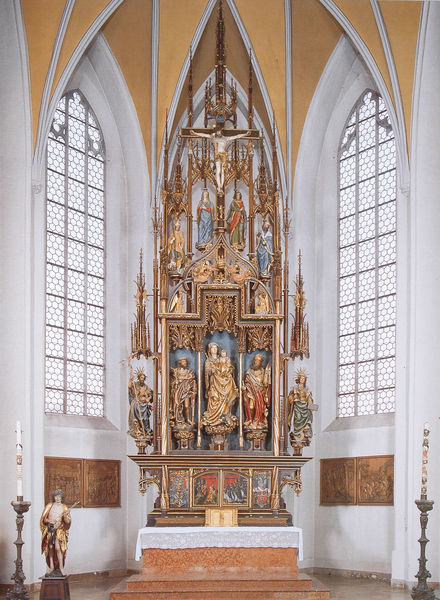
Titel: Hochaltar, Gesamtansicht, heutiger Zustand ohne Flügel
Künstler: Hans Leinberger
Standort: Moosburg
Institution: ehemalige Stiftskirche St. Kastulus
Schlagwörter: blau, dunkel, schatten, weiß, gelb, braun, bunt, fenster, glas, hell, holz, licht, rot, architektur, kirche, figur, gold, kind, gotik, skulptur, statue, farbig, holzschnitt, bogen, farbe, figuren, kuppel, treppe, arch, arches, blue, church, red, religious, robes, white, window, old, painting, spitz, windows, yellow, schmal, kerze, kerzen, leuchter, screen, stufe, stufen, hoch, bemalt, foto, fotografie, bögen, gewölbe, kreuz, dom, koloriert, altar, hochaltar, schnitzerei, kerzenständer, kerzenleuchter, heiligenschein, skulpturen, wood, plastiken, statuen, gotisch, spitzbogen, spitzbögen, christus, jesus, jesus christus, kreuzigung, angel, angels, heaven, stone, apsis, orange, chor, roof, baldachin, heiliger, child, doch, heilige, light, gefasst, gothik, maria, wandbild, madonna, butzenscheiben, mutter gottes, paul, mother, saint, cross, glass, photo, sculpture, step, schnitzereien, crucifixion, virgin, bright, aufsatz, marble, fesnter, frabe, family, arc, apse, cathedral, nave, jesuskind, ceiling, staute, kirchenfenster, art, colors, ornaments, statues, altaraufsatz, retabel, heiligenfiguren, gothic, religion, gekreuzigter, timber, katholisch, god, figurengruppe, candle, christ, crucifix, butzen, passion, money, altartisch, bronze, candles, christian, joseph, mary, carving, christianity, saints, wandtafel, wandtafeln, arcs, bible, pedestal, photograph, trinity, chapel, altarpiece, point, mich, candlestick, apostle, copper, pew, cathedrale, westbau, icon, triptic, catherdral, holy, catholic, indoor, stained glass, spires, leck, am, 1500, skulptor, asp, aps, panel, pft, masia, strppe, aspe, crucified, altar gold, madonna and child, polychrome, high altar, finnial, carved, pinnacle, alter, candlesticks, se, john the baptist, worship, disciples, stained, gold leaf, h, crux, expensive, intricate, bleu, reliquarie, reliquaries, mimic, gotith, ealtar, chrch, holzschnittzerei, altar gold holz gotik kirche madonna, vita christi, rabenden, altaraufastz, jreuz, ange, mother mary, pomp, shrine, godly, dynasty, arbiatry, reredos, colroful, dome windows, pageantry, pomb, peope, cathloic, cnadles, marbles, chirhc, catholique